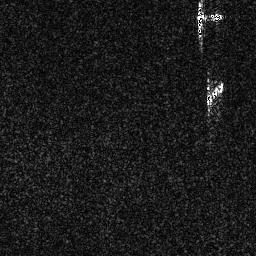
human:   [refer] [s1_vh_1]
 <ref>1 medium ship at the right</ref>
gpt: <box>[[80, 30, 87, 40, 0]]</box>

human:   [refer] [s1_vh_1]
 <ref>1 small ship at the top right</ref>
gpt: <box>[[76, 4, 87, 8, 0]]</box>